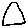
Label: triangle